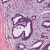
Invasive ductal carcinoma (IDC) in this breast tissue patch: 1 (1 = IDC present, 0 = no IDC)